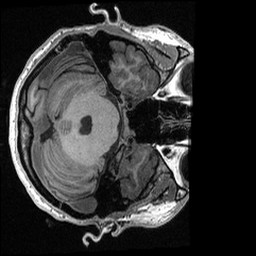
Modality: T1w
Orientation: axial
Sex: male
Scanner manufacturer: ge
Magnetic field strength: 3 T
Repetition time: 0.0064 s
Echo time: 0.00281 s